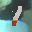
Label: 1